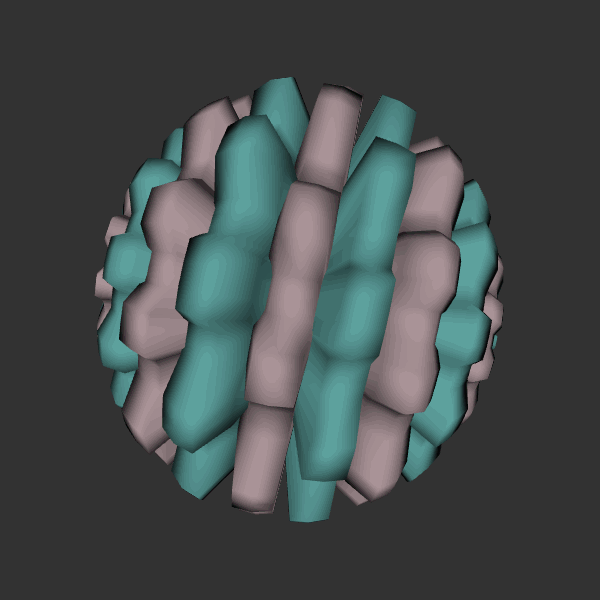
Background: dark